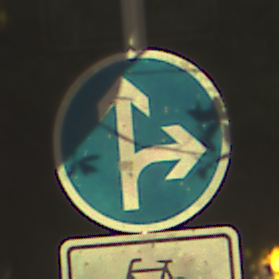
Verkehrszeichen: VorgeschriebeneFahrtrichtungGeradeausOderRechts
Zusatzzeichen unten: EinspurigeFahrzeugeFrei1
Umgebung: Outdoor, Suburban
Tageszeit: Night
Wetter: Clear
Licht: Artificial
Jahreszeit: NotSpecified
Kontrast: MediumContrast